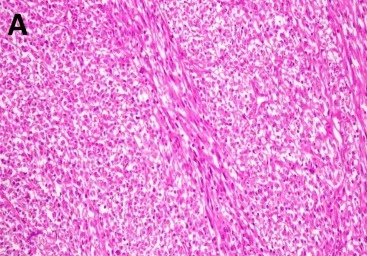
Microscopic and IHC features of the recurrent tumor. (A) High power view of tumor on recurrence, H&E, x400.
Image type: pathology (h&e)